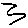
Label: zigzag